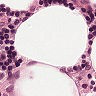
Metastatic tissue present: no